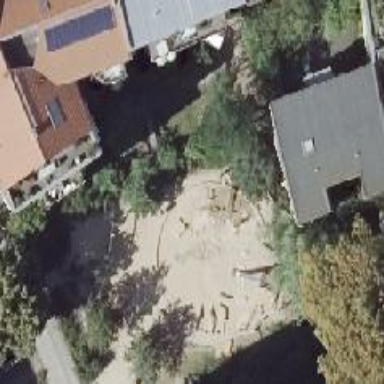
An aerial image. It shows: Playground featuring water elements.